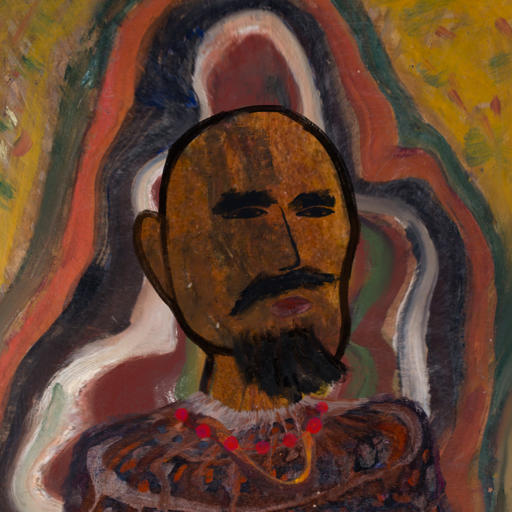
Background: AfterRaid, Head And Neck Side: Mosgoul, Face Side: Mosgoul, Bust: Hypocrite, Hair Side: Blank, Head Accessory: Blank, Second Necklace: Comrade, Necklace: Irani_3, Baby: Blank